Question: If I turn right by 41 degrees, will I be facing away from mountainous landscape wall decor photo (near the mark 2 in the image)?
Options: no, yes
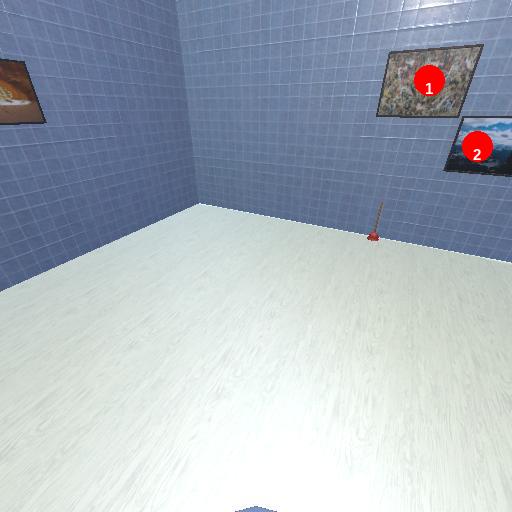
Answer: no